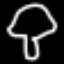
Label: mushroom